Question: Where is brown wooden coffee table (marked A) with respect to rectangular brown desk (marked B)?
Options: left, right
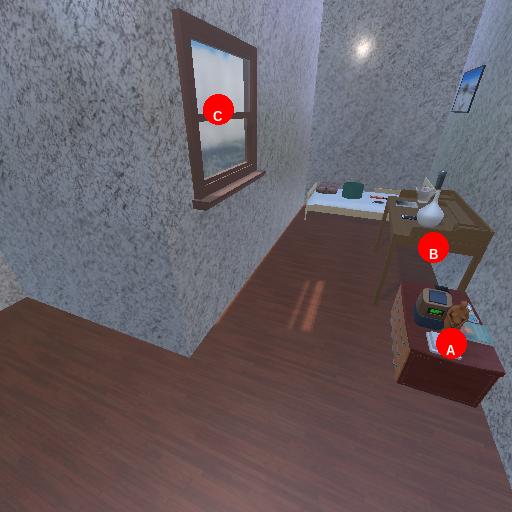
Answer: left